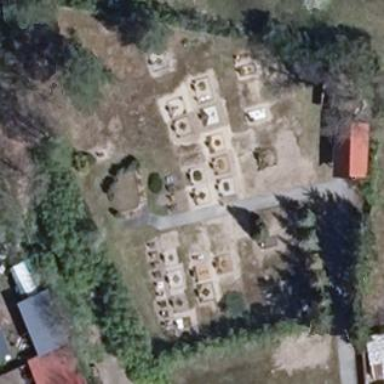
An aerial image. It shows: Cemetery.